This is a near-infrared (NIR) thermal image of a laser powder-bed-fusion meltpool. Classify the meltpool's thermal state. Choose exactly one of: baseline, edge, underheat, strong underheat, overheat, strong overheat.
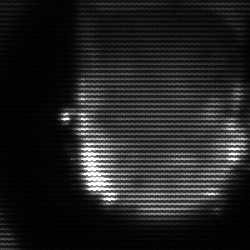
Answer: baseline